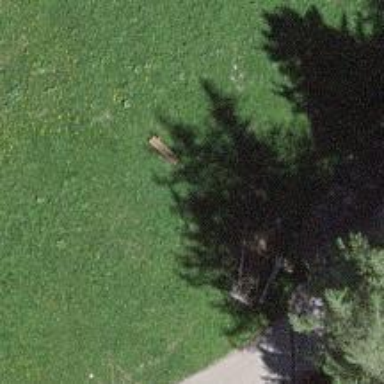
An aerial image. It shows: Bench for seating.